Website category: university
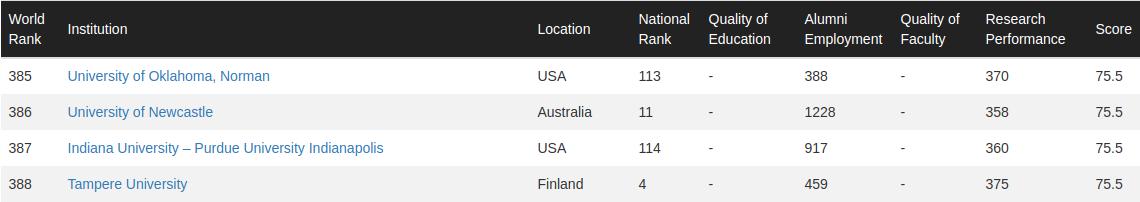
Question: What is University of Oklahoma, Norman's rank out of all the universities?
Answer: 385

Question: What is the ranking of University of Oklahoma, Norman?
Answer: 385

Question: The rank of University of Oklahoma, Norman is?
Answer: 385

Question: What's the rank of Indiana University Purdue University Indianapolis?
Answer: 387

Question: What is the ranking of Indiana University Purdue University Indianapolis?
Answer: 387

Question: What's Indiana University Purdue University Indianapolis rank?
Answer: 387

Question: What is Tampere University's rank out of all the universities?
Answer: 388

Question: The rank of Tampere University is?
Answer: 388

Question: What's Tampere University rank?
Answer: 388

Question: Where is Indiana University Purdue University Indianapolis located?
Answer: USA

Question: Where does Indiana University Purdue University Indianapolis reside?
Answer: USA

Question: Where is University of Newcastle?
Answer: Australia

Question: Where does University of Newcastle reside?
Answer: Australia

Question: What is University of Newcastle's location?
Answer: Australia

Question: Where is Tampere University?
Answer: Finland

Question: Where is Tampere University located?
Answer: Finland

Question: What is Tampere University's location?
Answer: Finland

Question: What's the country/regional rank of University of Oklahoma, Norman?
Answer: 113

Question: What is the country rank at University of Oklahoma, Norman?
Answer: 113

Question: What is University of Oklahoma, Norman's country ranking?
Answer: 113

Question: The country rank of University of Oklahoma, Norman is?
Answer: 113

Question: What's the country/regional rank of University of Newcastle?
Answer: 11

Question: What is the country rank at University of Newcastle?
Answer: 11

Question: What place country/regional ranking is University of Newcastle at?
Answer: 11

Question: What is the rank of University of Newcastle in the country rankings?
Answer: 11

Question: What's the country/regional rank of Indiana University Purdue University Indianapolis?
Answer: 114

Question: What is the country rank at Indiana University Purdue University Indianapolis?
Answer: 114

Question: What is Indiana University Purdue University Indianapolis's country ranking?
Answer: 114

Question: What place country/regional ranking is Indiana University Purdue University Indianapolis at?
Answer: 114

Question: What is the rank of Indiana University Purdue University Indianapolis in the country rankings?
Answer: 114

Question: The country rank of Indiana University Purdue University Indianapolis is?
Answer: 114

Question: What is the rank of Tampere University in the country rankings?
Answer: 4

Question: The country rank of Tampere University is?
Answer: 4

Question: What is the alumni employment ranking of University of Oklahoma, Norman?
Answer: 388

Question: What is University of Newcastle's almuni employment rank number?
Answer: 1228

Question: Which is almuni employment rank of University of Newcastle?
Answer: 1228

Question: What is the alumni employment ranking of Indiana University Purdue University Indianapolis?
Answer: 917

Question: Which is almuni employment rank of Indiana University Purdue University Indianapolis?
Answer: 917

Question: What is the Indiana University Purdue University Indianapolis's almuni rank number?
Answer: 917

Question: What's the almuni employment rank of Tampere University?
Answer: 459

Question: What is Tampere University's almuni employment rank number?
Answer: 459

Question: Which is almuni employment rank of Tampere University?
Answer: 459

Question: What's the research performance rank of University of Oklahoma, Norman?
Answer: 370

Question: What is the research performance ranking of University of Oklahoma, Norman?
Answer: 370

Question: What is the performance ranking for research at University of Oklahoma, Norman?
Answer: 370

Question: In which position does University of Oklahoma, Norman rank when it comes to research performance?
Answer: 370

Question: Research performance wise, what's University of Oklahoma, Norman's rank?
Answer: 370

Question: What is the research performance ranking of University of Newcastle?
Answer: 358

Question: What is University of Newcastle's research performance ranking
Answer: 358

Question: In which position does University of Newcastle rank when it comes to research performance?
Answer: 358

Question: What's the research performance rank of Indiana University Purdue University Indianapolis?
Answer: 360

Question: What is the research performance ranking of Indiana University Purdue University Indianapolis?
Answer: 360

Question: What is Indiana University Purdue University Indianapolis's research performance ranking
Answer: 360

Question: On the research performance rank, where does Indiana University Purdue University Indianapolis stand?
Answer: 360

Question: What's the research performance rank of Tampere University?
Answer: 375

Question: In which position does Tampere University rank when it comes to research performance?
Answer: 375

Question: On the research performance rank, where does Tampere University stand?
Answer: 375

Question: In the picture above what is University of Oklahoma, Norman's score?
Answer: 75.5

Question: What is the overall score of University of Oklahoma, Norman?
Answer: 75.5

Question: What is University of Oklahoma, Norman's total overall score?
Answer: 75.5

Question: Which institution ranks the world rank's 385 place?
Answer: University of Oklahoma, Norman

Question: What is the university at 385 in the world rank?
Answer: University of Oklahoma, Norman

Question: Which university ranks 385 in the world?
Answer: University of Oklahoma, Norman

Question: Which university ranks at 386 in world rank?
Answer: University of Newcastle